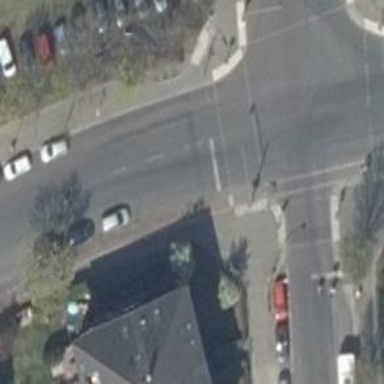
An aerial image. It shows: Road with traffic signals controlling the flow of traffic.